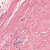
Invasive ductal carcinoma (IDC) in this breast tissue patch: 0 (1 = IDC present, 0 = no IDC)